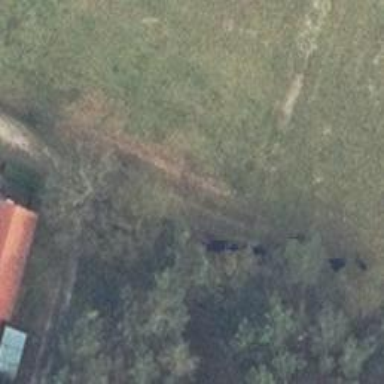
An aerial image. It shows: Grassy track with grade5 tracktype.